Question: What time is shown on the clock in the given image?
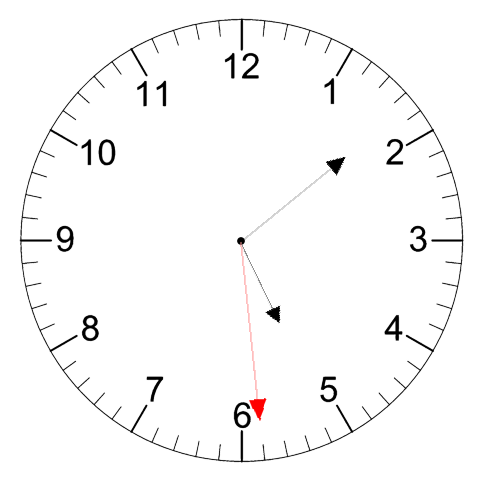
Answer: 05:08:29